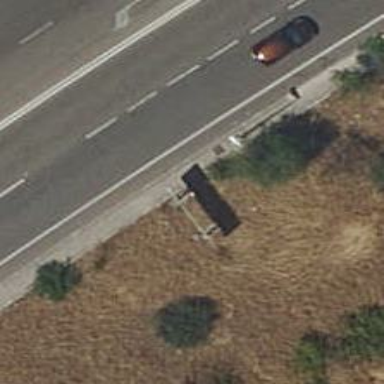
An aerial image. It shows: Bus stop with platform for public transport.